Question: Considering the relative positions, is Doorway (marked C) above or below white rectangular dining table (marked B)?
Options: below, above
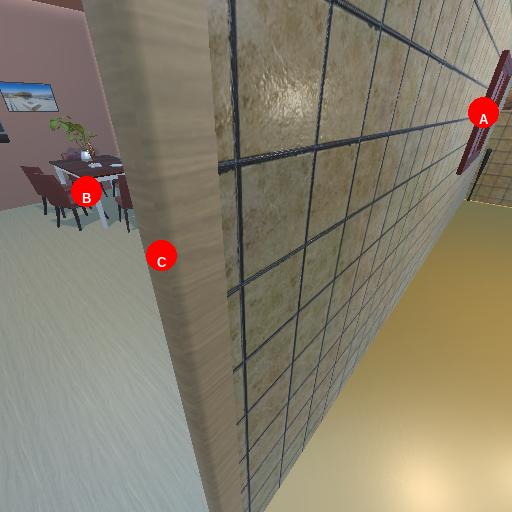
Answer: below